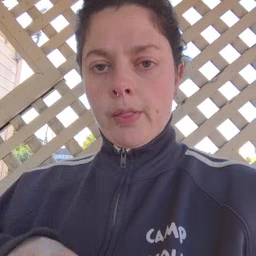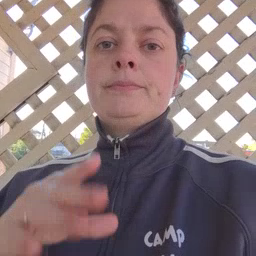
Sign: story